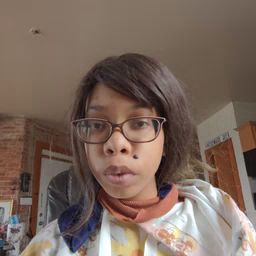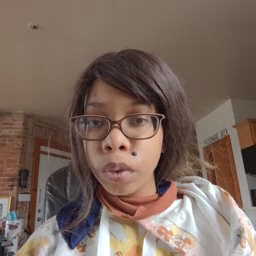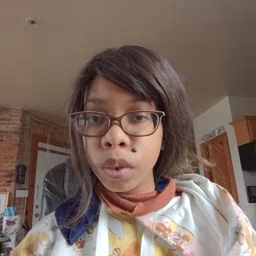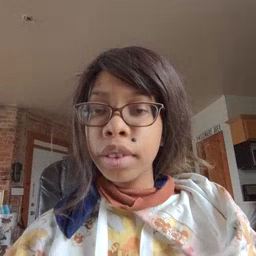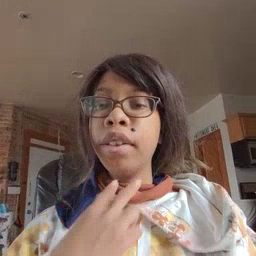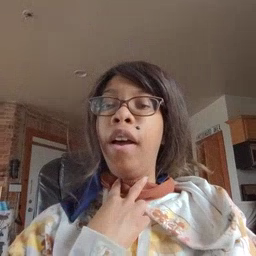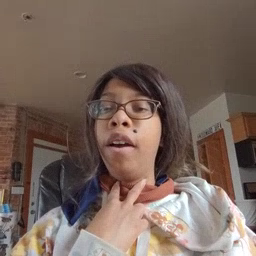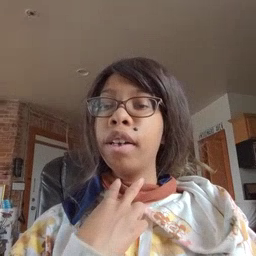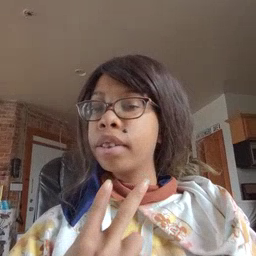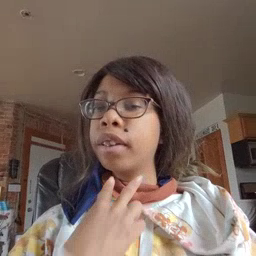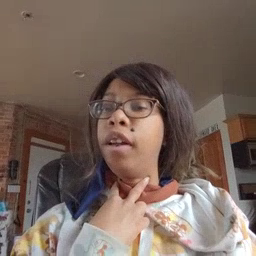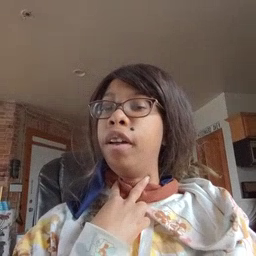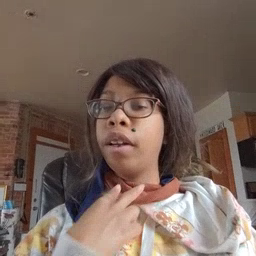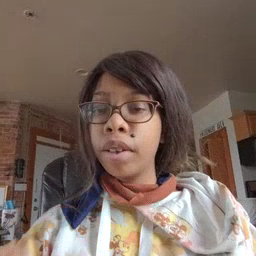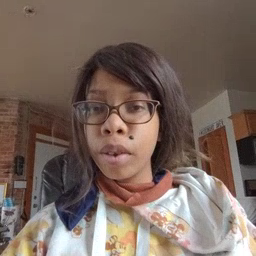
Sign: stuck